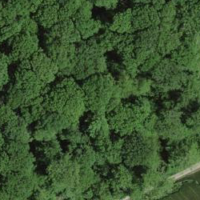
EUNIS habitat code: 44
Species observed at this site:
Fagus sylvatica